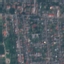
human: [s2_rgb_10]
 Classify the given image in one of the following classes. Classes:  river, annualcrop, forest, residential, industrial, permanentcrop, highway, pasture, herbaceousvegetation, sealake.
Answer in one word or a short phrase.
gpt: Residential